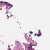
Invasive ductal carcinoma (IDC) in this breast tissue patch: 0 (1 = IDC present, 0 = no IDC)